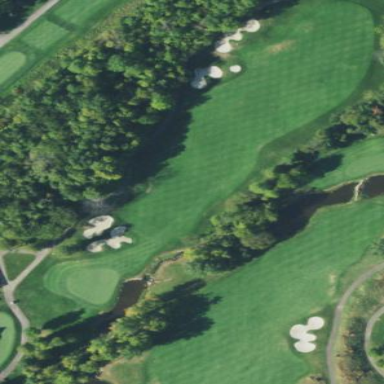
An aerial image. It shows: Grassy area designated as golf fairway.